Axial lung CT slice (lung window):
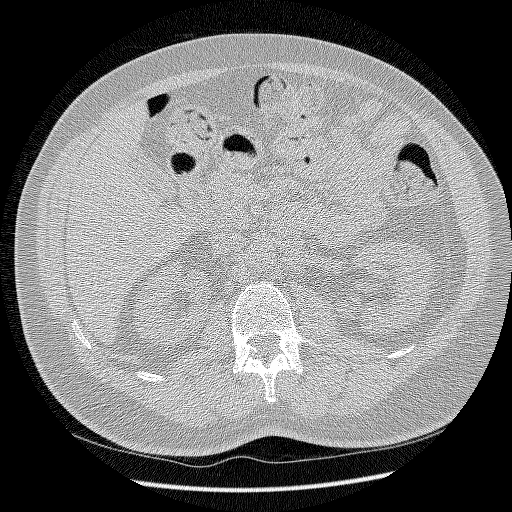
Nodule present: no